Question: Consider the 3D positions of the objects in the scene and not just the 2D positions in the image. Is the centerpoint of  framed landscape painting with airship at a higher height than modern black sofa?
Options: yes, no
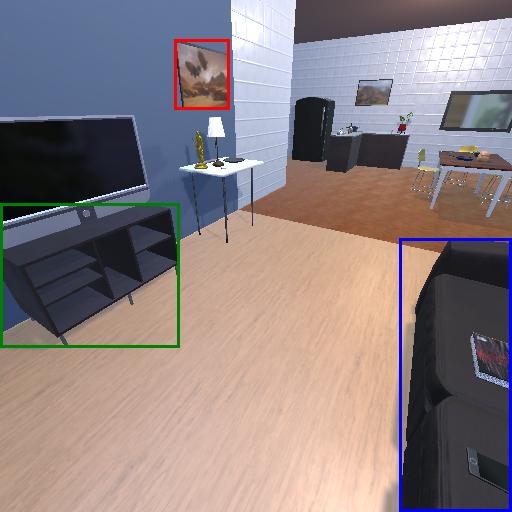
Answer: yes